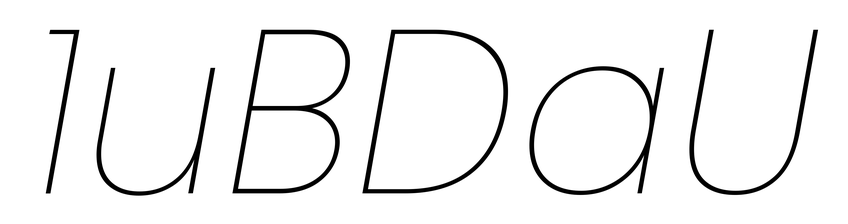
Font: Poppins-ThinItalic